Question: So I've been working on a page to allow users to submit content, and everything on the page seems to work but when it comes to communicating with the SQL server an error keeps getting thrown.
The error says that the process has been terminated since the string or binary would be truncated.

Here is the code I am using to handle the communications with the server.
'''
using (SqlConnection connection = new SqlConnection(@"Data Source=(LocalDB)\MSSQLLocalDB;AttachDbFilename=""C:\Users\Will\Documents\Visual Studio 2015\WebSites\inshort\App_Data\ASPNETDB.MDF"";Integrated Security=True"))
{
SqlCommand cmd = new SqlCommand("INSERT INTO aspnet_newscontent (author, username, date, category, content, description) VALUES (@author, @username, @date, @category, @content, @description)");
cmd.CommandType = System.Data.CommandType.Text;
cmd.Connection = connection;
if (nameInput.Text != "")
{
cmd.Parameters.AddWithValue("@author", nameInput.Text);
}
else if (nameInput.Text == "")
{
cmd.Parameters.AddWithValue("@author", "Anonymous");
}
cmd.Parameters.AddWithValue("@username", userId);
cmd.Parameters.AddWithValue("@date", DateTime.Today);
cmd.Parameters.AddWithValue("@category", categoryId);
cmd.Parameters.AddWithValue("@content", content.Text);
cmd.Parameters.AddWithValue("@description", description.Text);
connection.Open();
cmd.ExecuteNonQuery();
}
'''
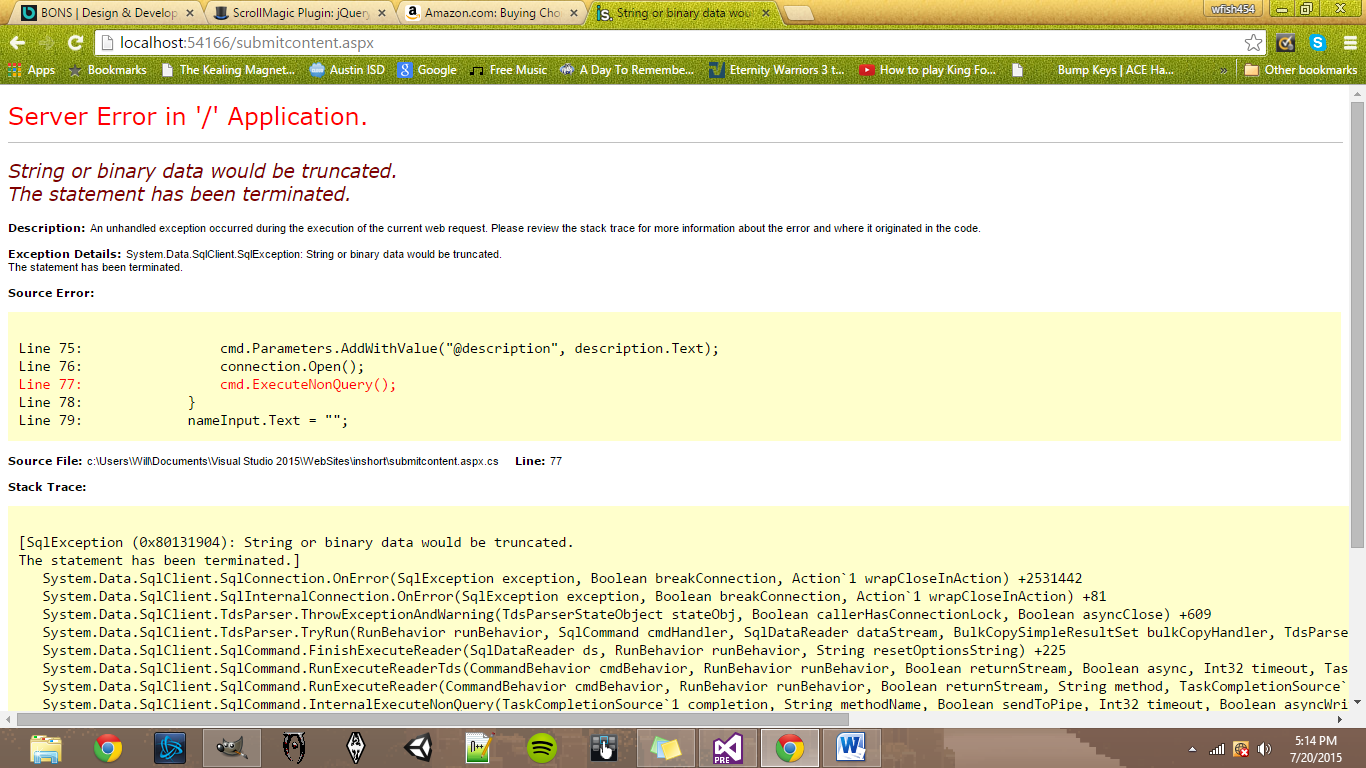
Answer: This issue is caused when trying to insert values in a column greater than the max size of the column specified.
See <URL>